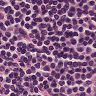
Metastatic tissue present: no